Interaction volume radius: 5 \u00c5
Interaction volume height: 35 \u00c5
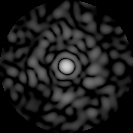
Disorder parameter: 0.8397